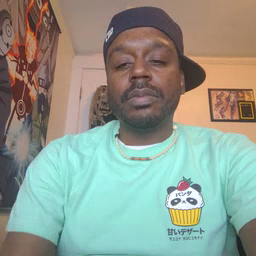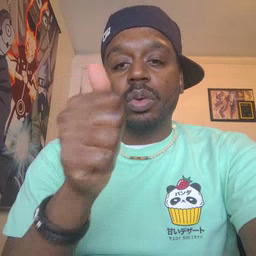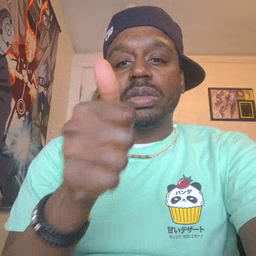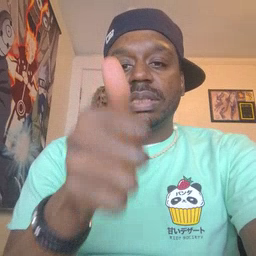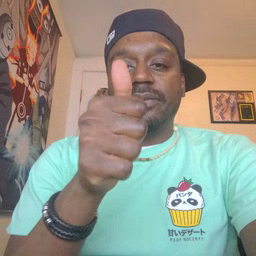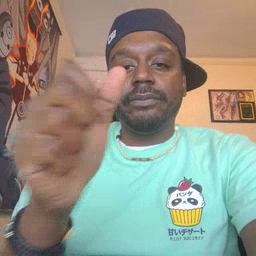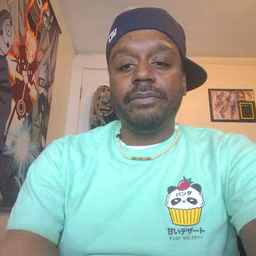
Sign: yourself